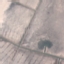
Land use / land cover: HerbaceousVegetation